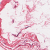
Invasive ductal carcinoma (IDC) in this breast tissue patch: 0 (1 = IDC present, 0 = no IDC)